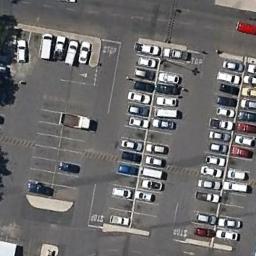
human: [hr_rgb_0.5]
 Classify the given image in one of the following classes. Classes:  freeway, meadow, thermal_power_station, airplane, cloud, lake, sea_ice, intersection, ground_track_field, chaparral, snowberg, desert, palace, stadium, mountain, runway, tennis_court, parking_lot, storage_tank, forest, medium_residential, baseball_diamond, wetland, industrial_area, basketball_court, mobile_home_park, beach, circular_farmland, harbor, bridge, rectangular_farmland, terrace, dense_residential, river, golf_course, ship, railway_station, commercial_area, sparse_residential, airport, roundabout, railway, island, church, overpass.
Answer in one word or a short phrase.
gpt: parking_lot